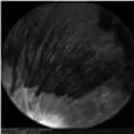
Ocular fundus images from a patient with Terson syndrome with no cerebral hemorrhage. Prior to the vitrectomy, fundus fluorescence angiography (Spectralis HRA; Heidelberg Engineering GmbH, Heidelberg, Germany) showed that the vitreous hemorrhage blocked the fluorescence in the peripheral retina of the patient's. Right.
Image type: radiology (mri)